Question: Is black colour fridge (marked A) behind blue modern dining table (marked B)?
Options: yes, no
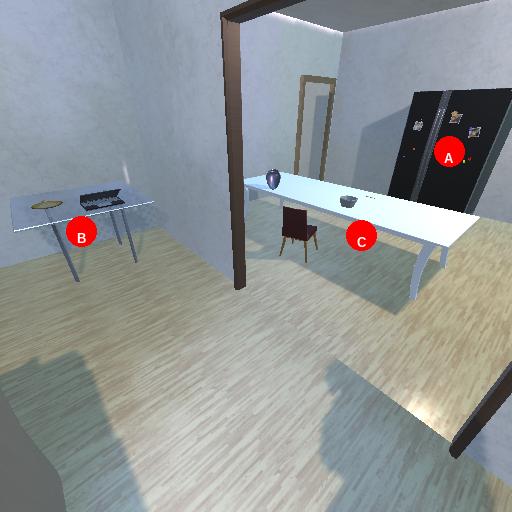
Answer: yes